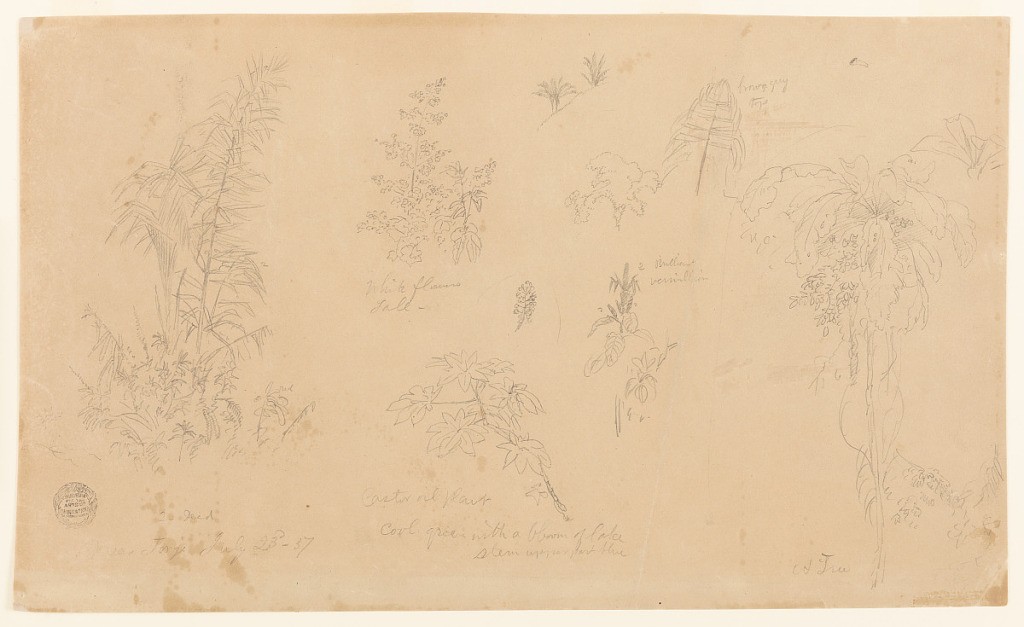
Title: Botanical Sketches near Jorje, Ecuador
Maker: Frederic Edwin Church, American, 1826–1900
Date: July 23, 1857
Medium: Graphite on tan wove paper
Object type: Drawing
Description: Botanical sketch including views of at least ten different plant species near the town of Jorje, Ecuador. At right, a tall, broad-leafed tree is visible beside a palm frond, a bush, and another broad-leafed plant. At center, a ricinus, or castor oil plant is visible next to another plant with white flowers. At left, a tall, palm-like plant.